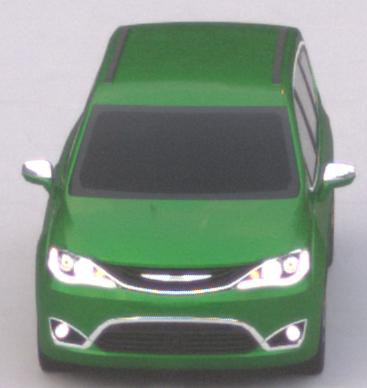
Make: Chrysler
Model: Pacifica
Detailed model: -
Model produced from: 2016
Model produced until: 2020
Doors: 5
Color: green
Road condition: dry road
Daytime: sunrise or sunset
Contrast: low contrast